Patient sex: M
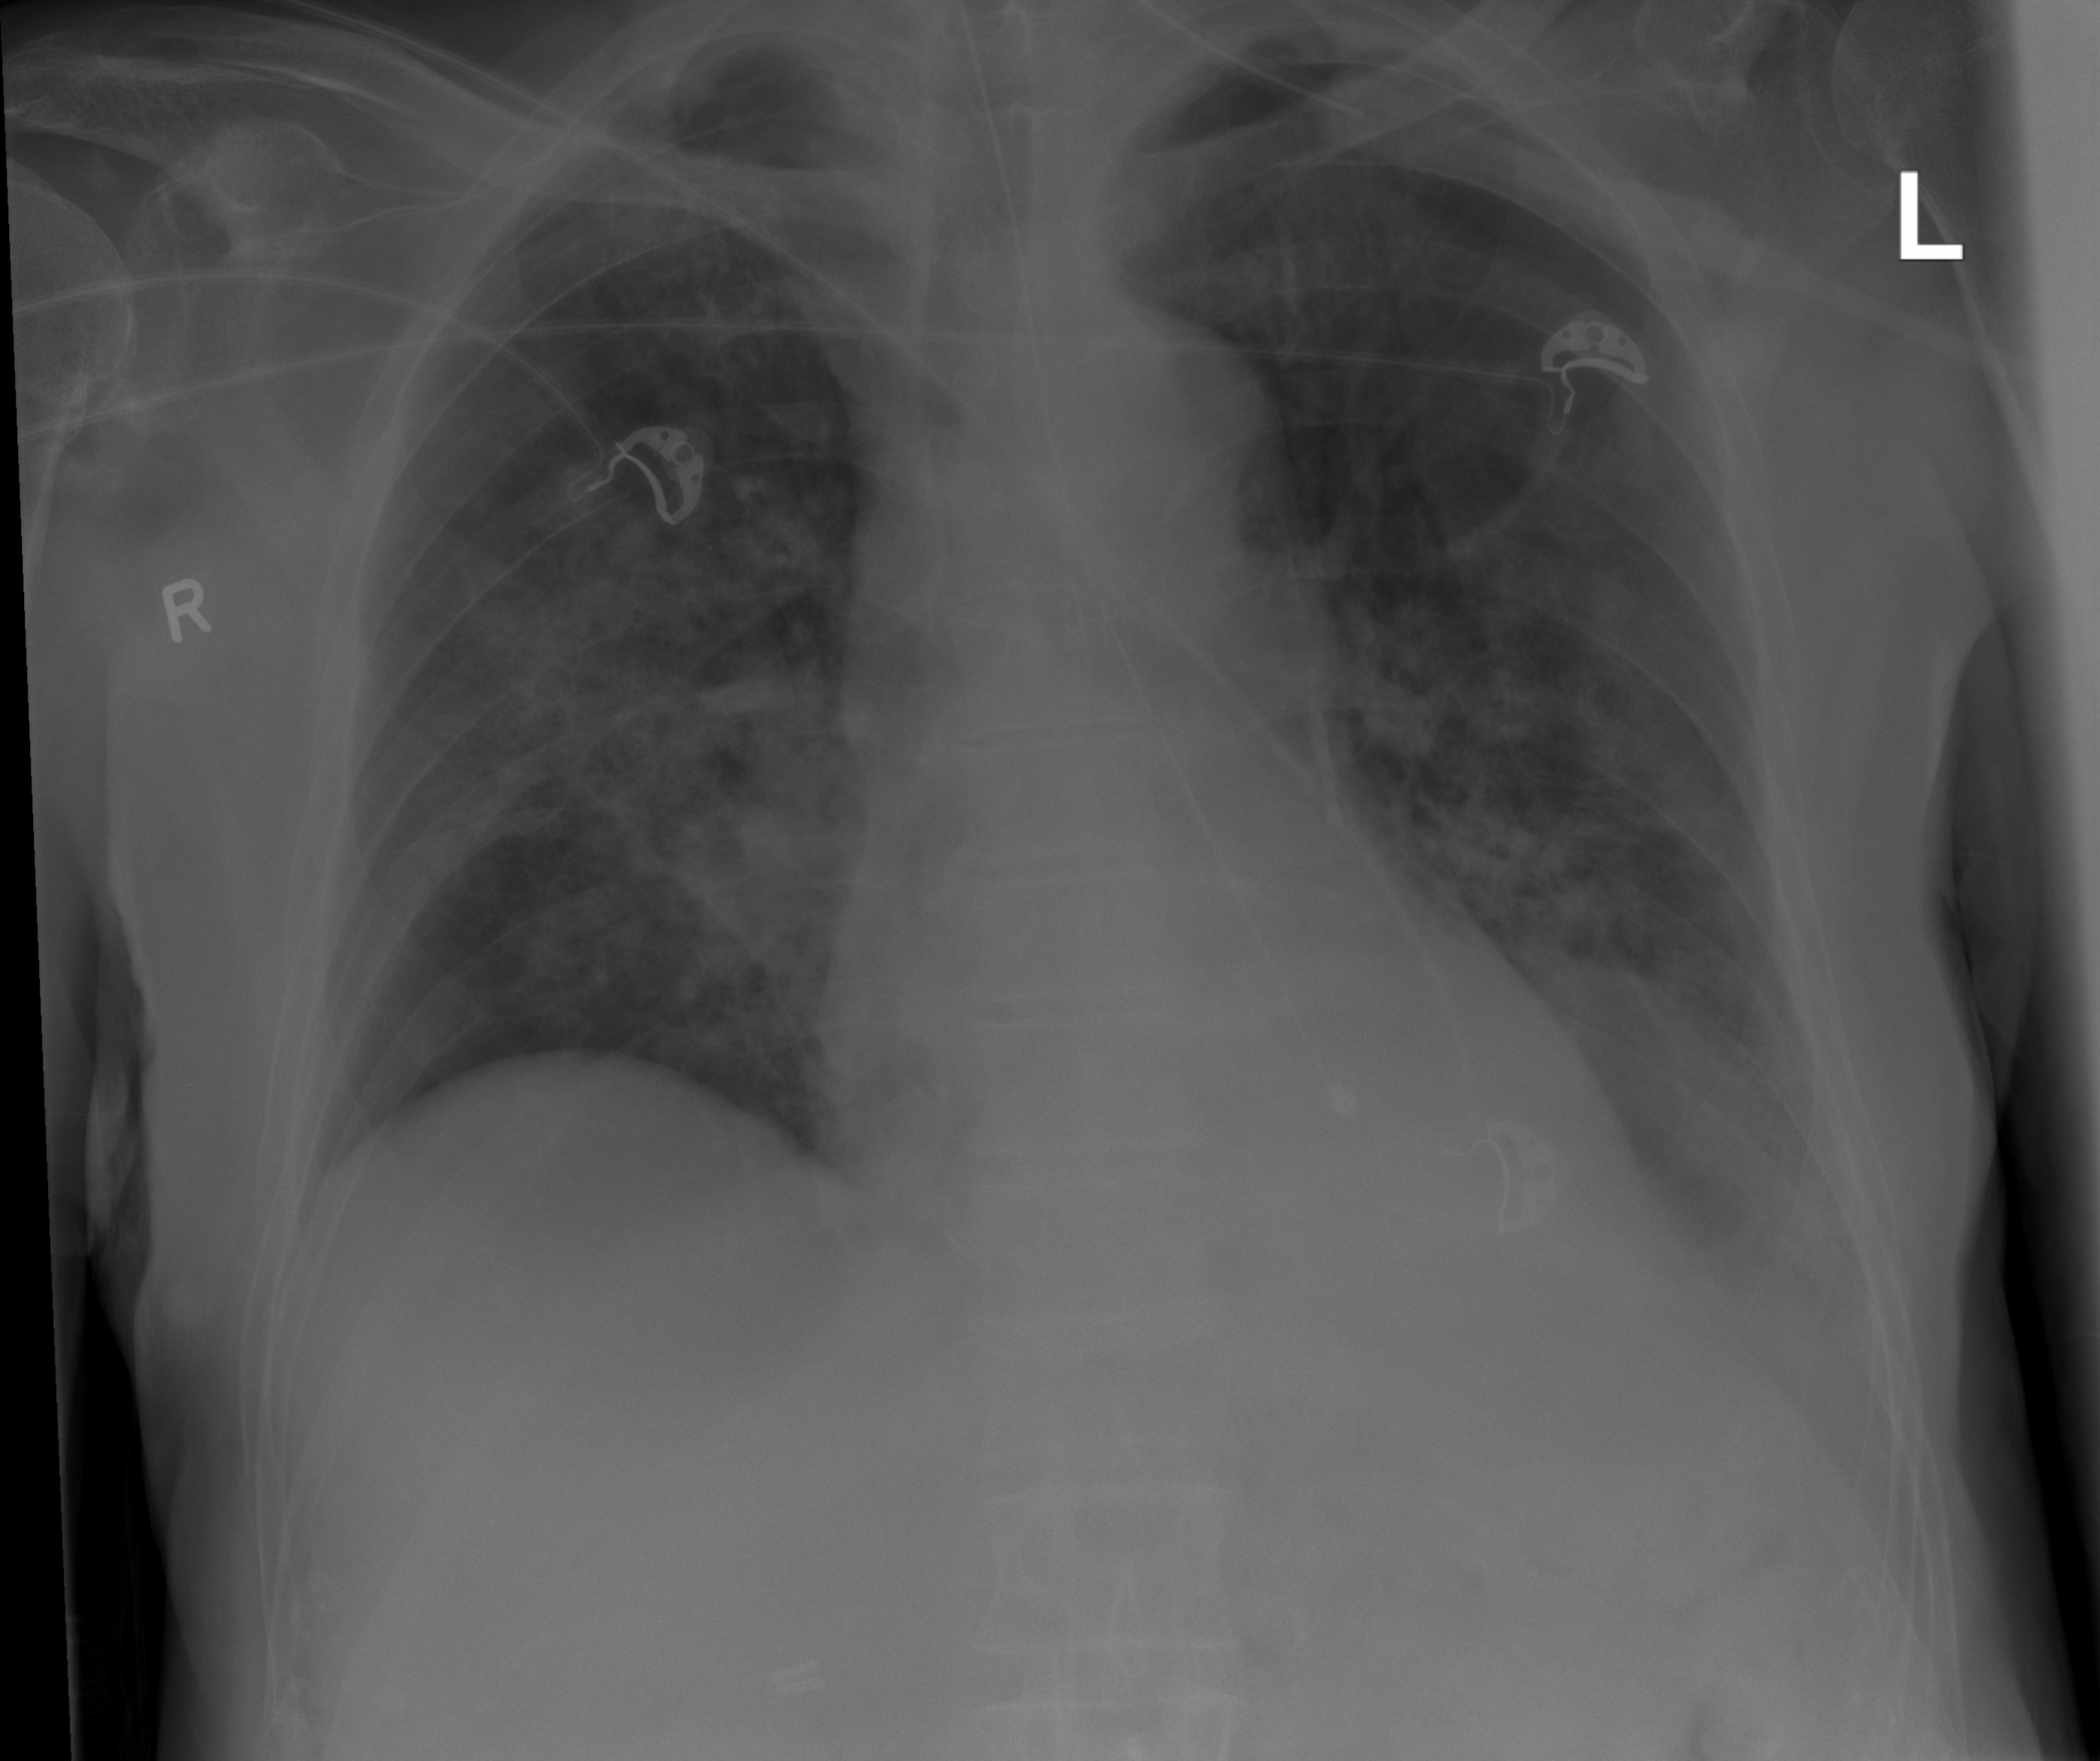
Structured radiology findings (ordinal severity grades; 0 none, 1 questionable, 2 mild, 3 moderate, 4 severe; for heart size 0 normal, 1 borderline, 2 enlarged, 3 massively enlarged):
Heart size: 0
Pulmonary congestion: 0
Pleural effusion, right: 0
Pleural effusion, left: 2
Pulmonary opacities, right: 3
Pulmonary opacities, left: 2
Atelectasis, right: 2
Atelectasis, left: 2